Field crop: maize
Growth stage: 2
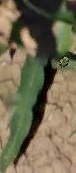
Species: maize